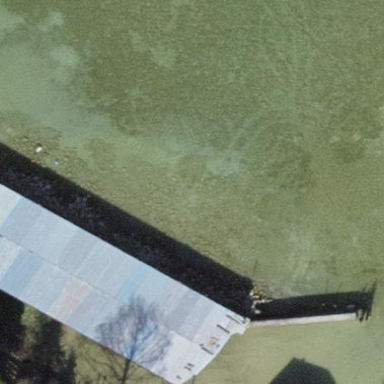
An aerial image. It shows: Boathouse building.